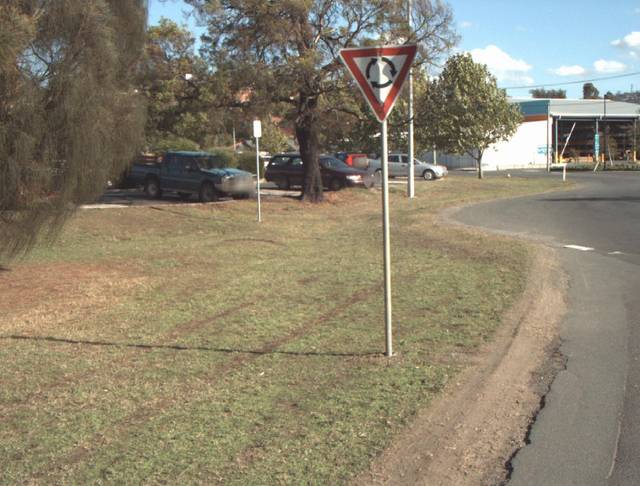
Region: Australia
Coordinates: -41.428, 147.146